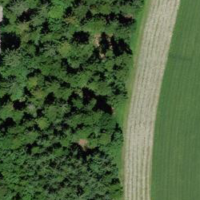
EUNIS habitat code: 52
Species observed at this site:
Lamium purpureum
Euonymus europaeus